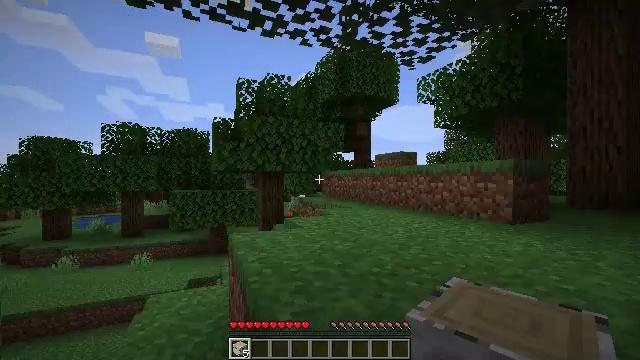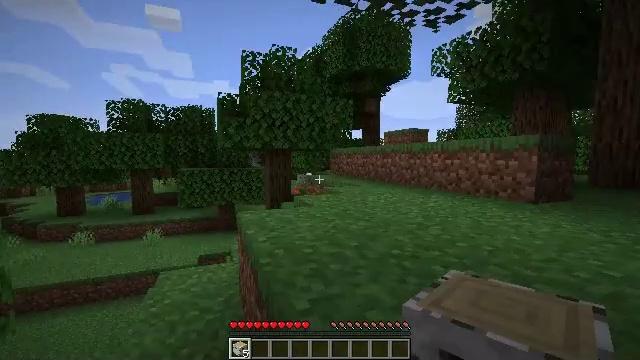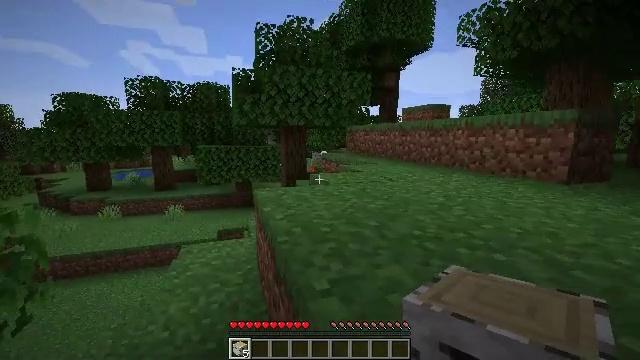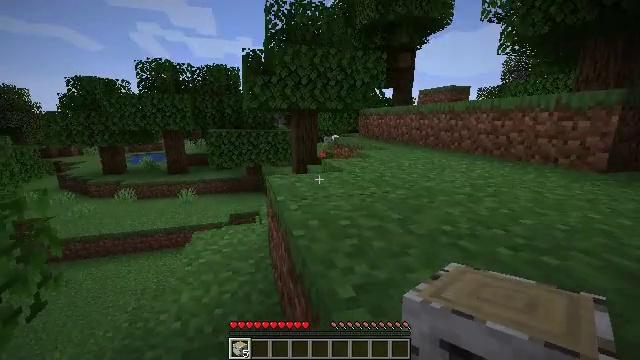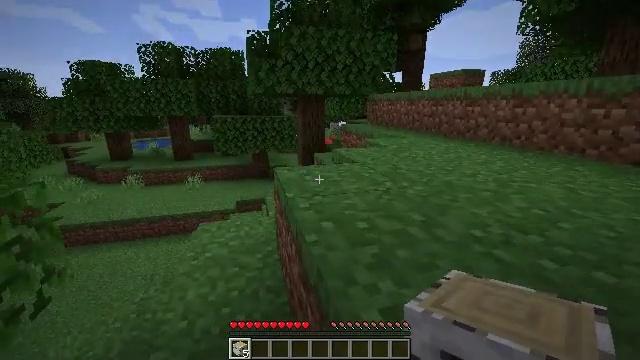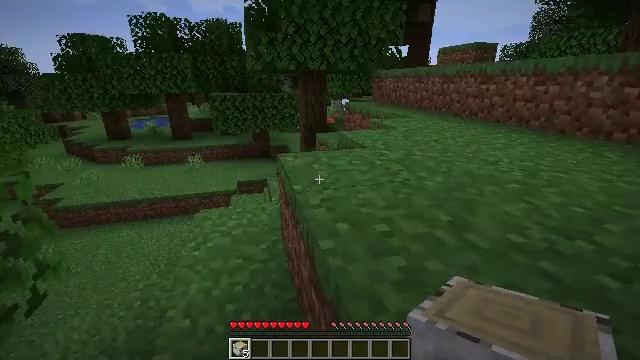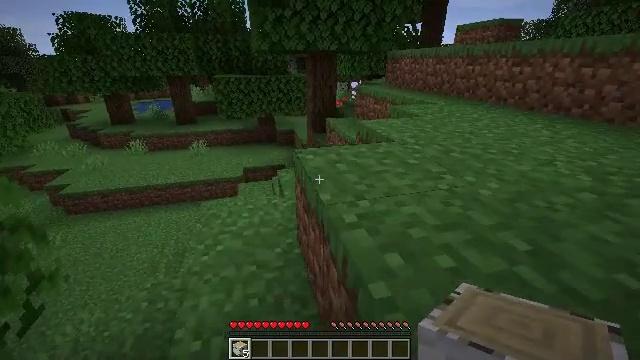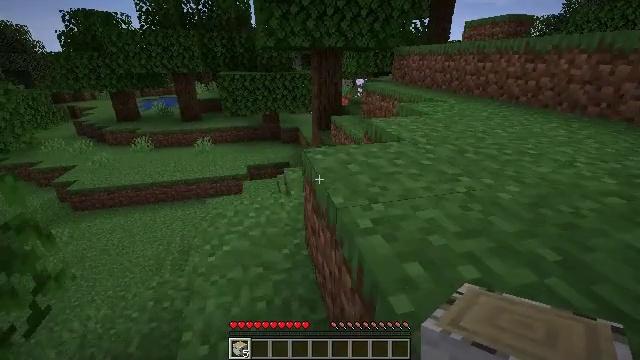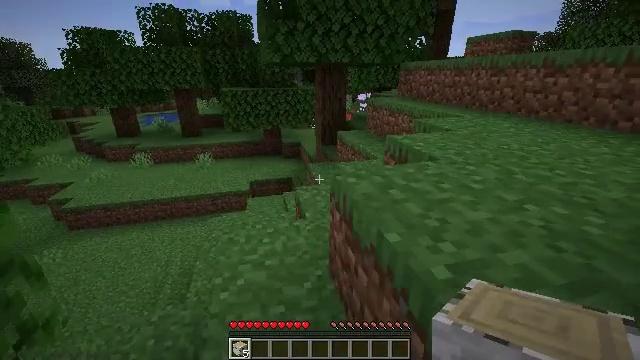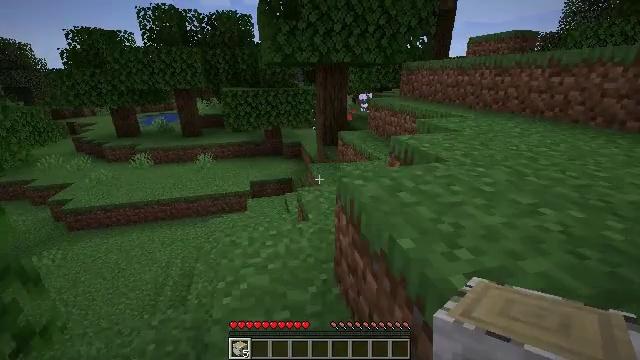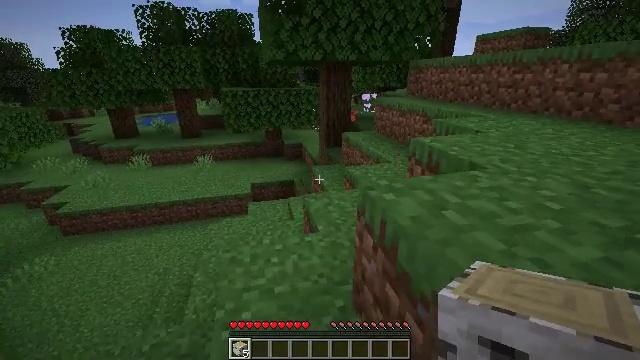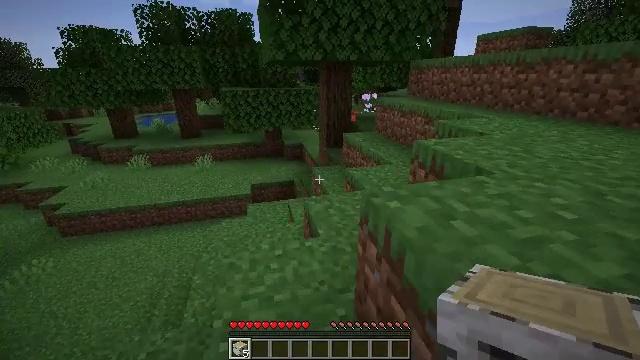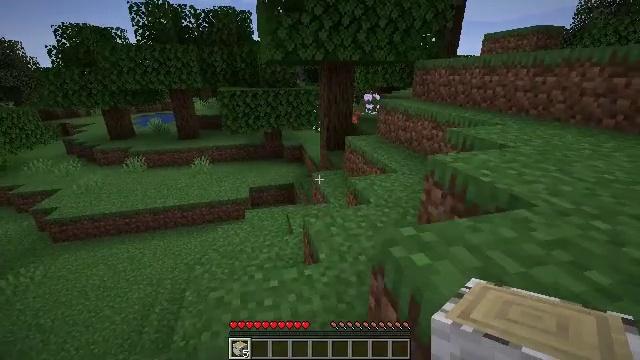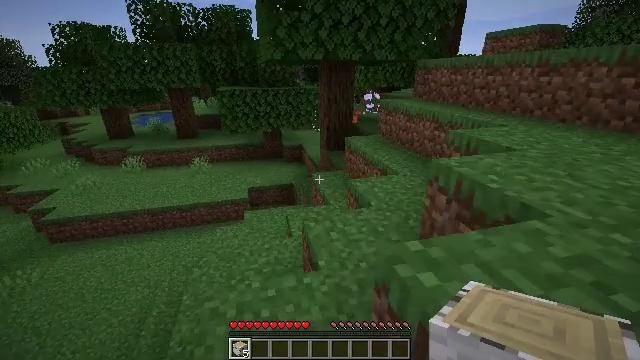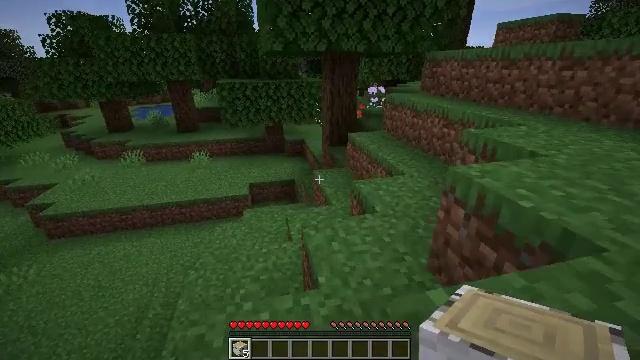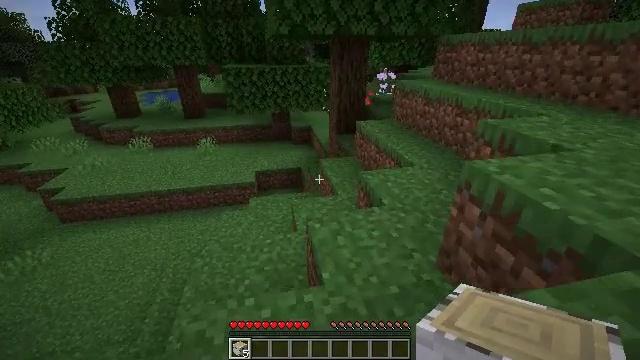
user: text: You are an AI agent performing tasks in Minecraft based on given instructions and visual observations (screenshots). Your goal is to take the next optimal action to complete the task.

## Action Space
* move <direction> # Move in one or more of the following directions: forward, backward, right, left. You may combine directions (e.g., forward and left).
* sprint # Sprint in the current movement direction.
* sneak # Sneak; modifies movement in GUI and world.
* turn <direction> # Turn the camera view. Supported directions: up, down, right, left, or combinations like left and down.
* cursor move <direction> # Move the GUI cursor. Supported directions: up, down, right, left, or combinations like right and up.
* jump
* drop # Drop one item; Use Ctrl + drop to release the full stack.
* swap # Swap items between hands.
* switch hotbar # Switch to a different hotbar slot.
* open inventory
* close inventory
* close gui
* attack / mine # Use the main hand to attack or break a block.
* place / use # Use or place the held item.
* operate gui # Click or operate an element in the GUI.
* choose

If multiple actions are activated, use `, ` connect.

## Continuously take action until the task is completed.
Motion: motion action
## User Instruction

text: Make birch planks from birch logs.
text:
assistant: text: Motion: move forward, turn left and down
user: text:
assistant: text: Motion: move forward, turn left and down
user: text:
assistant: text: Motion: move forward, turn left and down
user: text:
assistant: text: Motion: move forward, turn left and down
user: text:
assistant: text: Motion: move forward, turn down
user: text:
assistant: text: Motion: move forward and move left, turn left and down
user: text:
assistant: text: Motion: move forward and move left
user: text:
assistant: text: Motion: move forward and move left, turn up
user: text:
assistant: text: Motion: move forward
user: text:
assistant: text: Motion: move forward
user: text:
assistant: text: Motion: move forward
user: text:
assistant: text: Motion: move forward
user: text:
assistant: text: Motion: move forward
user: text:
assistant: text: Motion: move forward, turn down
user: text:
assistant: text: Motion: move forward, turn left and down
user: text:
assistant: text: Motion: move forward, turn left and down
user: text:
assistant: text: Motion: move forward, turn left and down
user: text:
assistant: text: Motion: move forward, turn left and down
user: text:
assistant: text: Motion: move forward and move right, turn left and down
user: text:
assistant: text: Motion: move forward and move right, turn left and down
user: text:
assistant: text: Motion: move forward and move right, turn left and down
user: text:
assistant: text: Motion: move forward
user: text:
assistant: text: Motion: open inventory
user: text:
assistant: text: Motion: open inventory
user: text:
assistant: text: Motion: open inventory
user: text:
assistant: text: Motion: cursor move left, open inventory
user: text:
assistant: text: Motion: cursor move left
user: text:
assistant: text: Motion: cursor move right
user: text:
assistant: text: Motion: no_op
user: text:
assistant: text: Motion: no_op